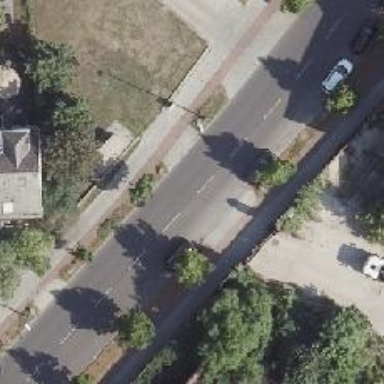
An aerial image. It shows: Secondary road with asphalt surface and cycle track. There are separate sidewalks on both sides. The road has lane markings and parallel parking on both sides.